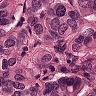
Metastatic tissue present: yes